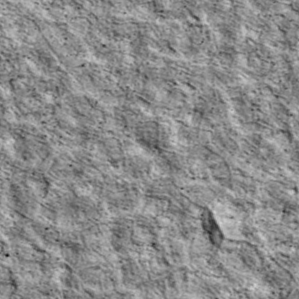
Label: non_frost